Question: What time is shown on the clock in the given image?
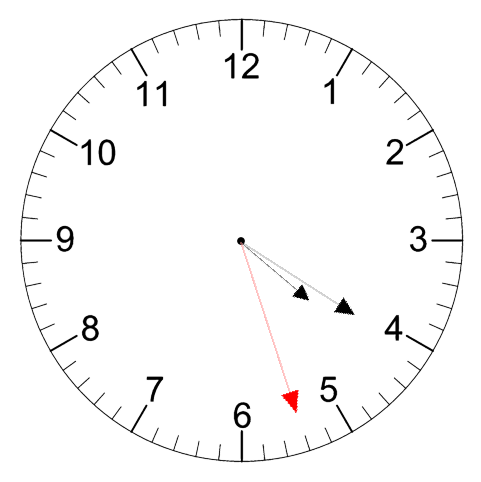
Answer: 04:20:27